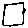
Label: square